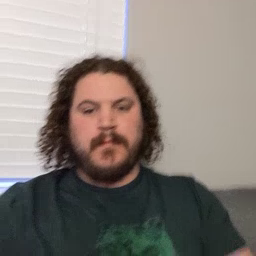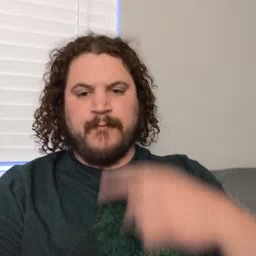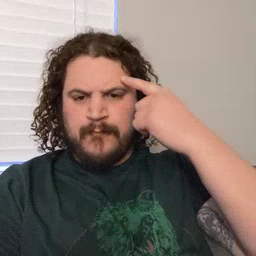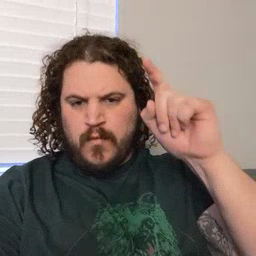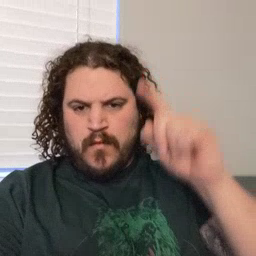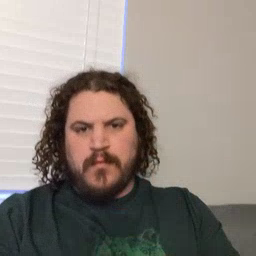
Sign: for